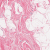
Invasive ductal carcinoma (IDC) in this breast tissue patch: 0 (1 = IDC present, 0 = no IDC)